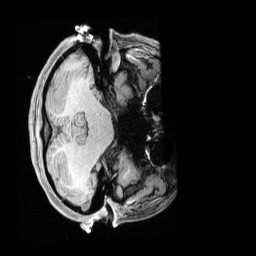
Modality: T1w
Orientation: axial
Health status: healthy
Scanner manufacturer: siemens
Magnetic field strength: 3 T
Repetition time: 2.4 s
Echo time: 0.00201 s